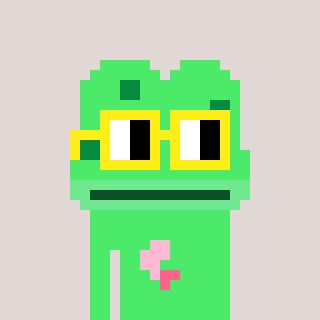
a pixel art character with square yellow glasses, a frog-shaped head and a teal-colored body on a warm background